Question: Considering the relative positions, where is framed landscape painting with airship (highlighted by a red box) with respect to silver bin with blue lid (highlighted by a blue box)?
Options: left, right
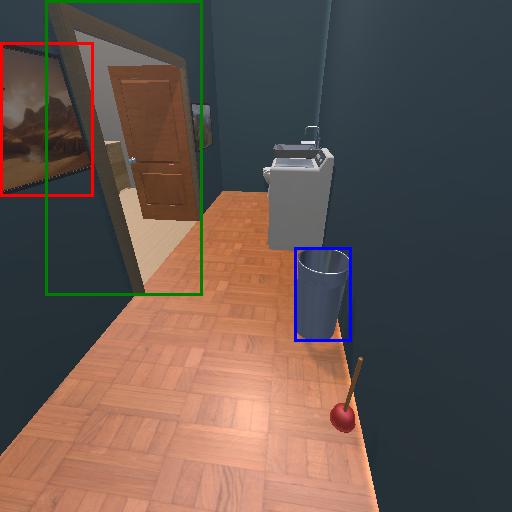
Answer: left